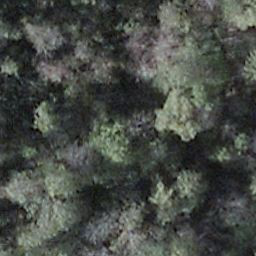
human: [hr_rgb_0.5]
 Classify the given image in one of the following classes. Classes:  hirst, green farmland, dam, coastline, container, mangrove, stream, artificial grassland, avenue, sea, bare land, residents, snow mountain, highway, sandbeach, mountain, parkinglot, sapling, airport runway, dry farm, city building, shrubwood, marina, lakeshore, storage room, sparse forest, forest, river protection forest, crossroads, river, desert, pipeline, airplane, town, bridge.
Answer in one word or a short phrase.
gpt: shrubwood